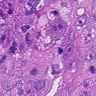
Metastatic tissue present: yes